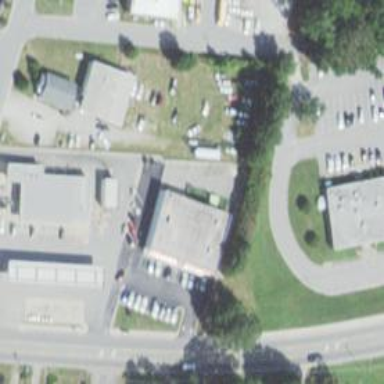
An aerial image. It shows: Veterinary facility.